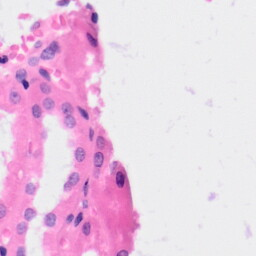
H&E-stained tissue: Kidney